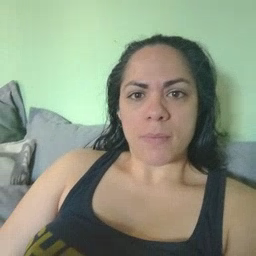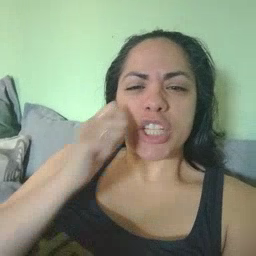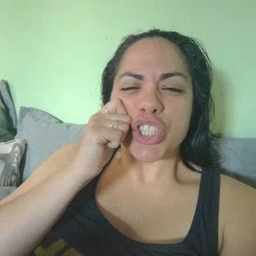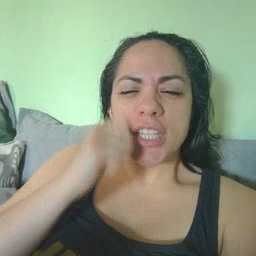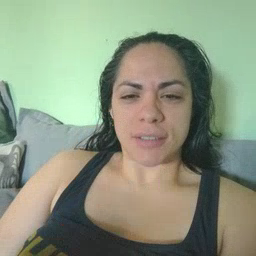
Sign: cheek